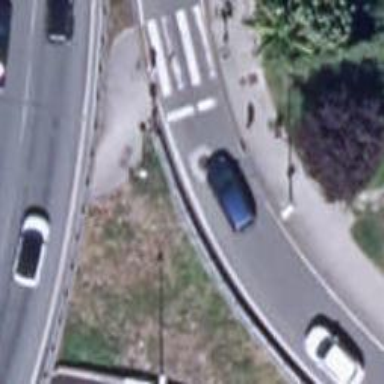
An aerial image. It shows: Secondary link road with asphalt surface.